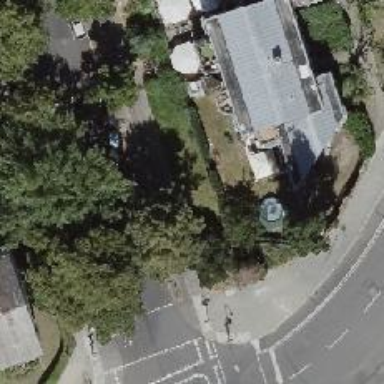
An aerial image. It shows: Restaurant.